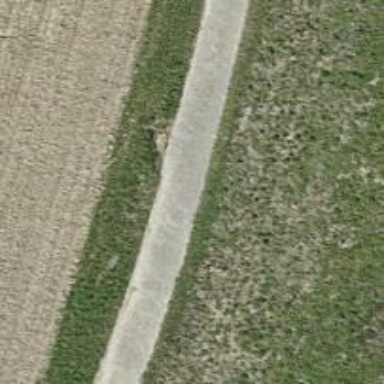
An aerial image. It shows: Asphalt track with grade1 surface.